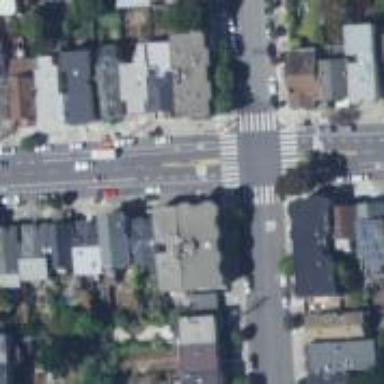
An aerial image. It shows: Marked crossing on the road.